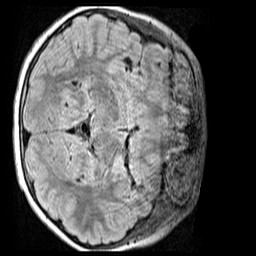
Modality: FLAIR
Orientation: axial
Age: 10
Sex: male
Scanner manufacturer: siemens
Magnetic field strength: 3 T
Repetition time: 5 s
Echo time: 0.388 s